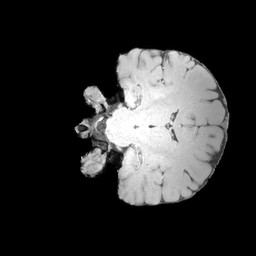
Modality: MP2RAGE
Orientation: coronal